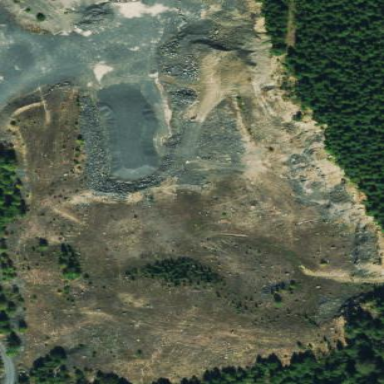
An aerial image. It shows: Quarry area.